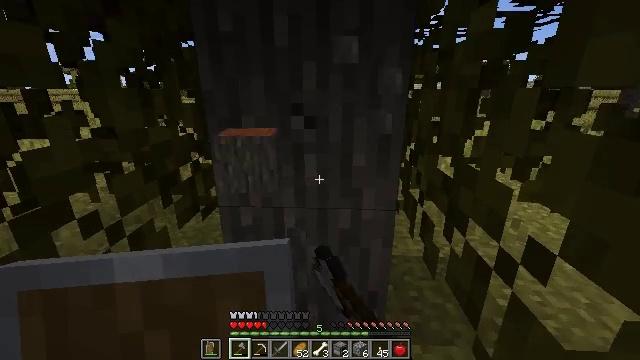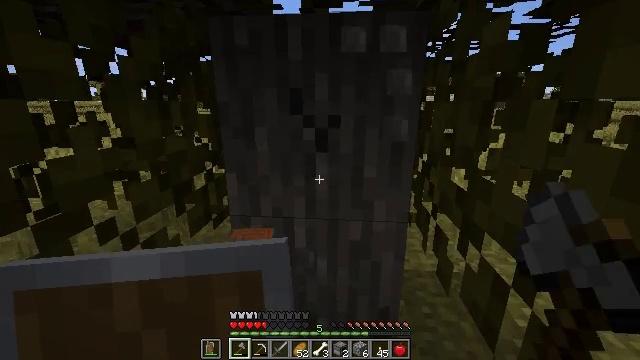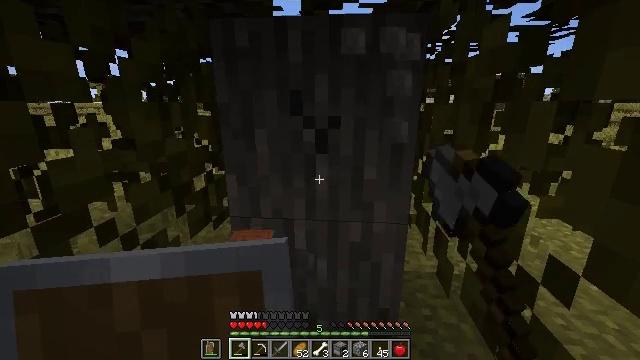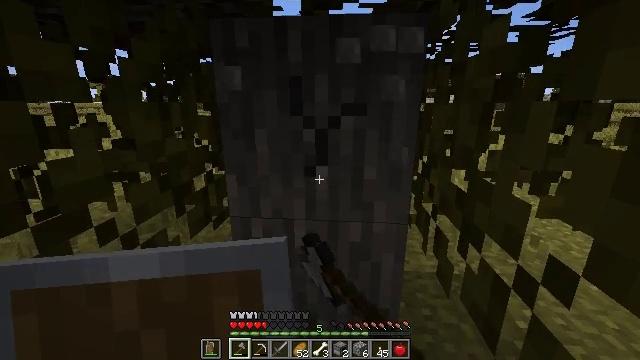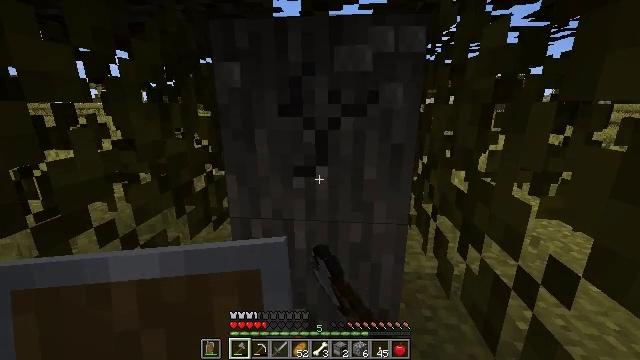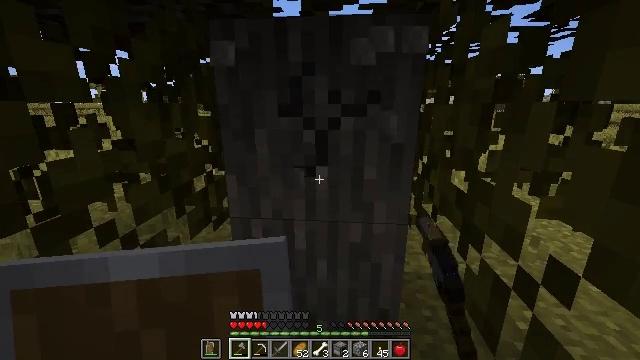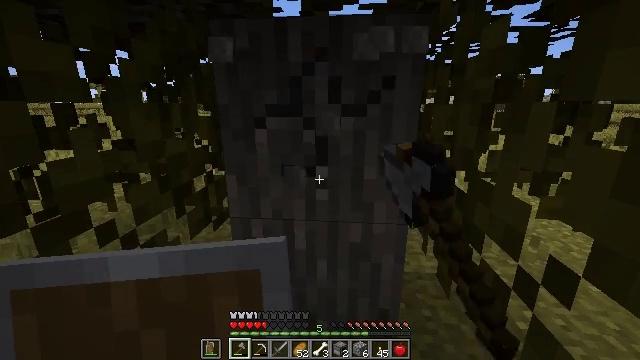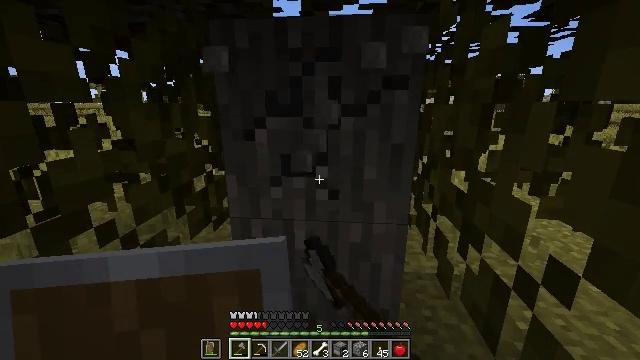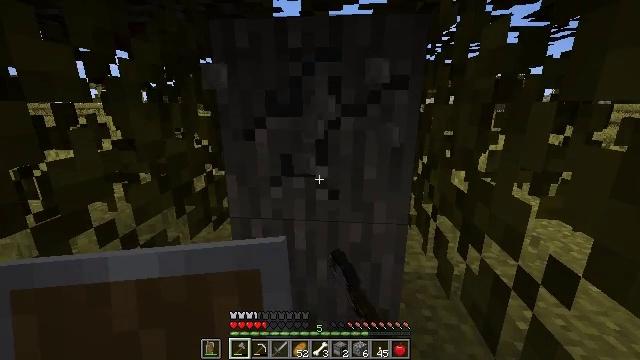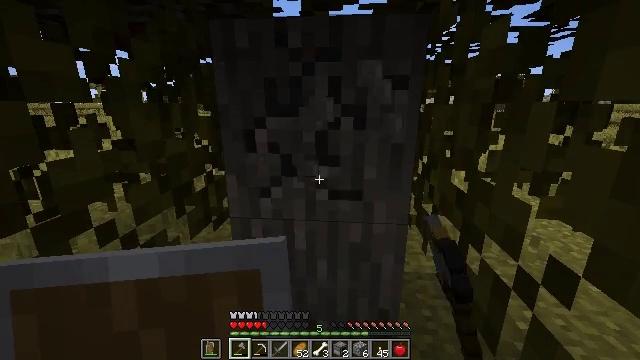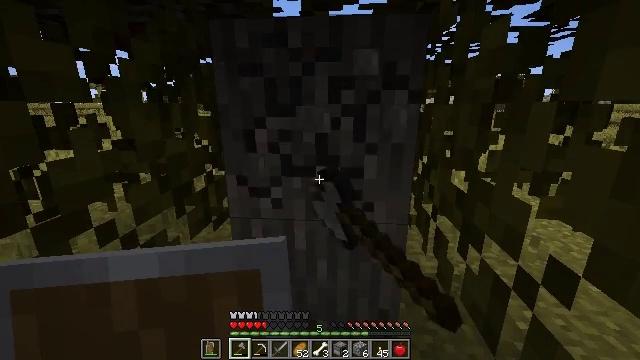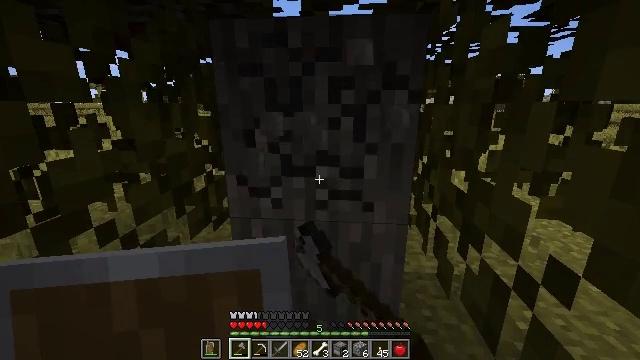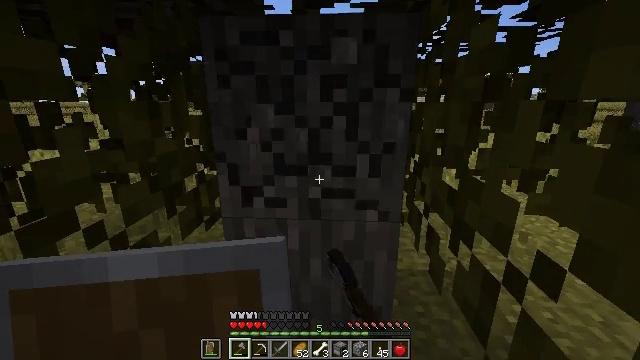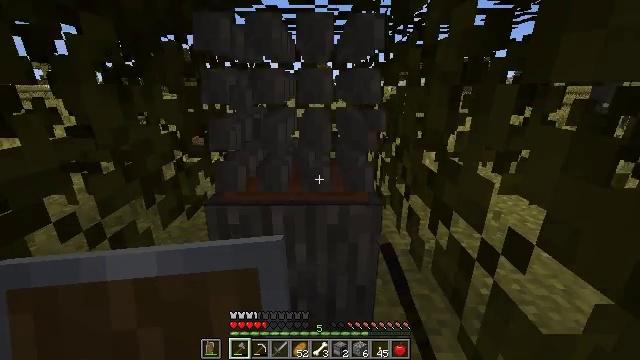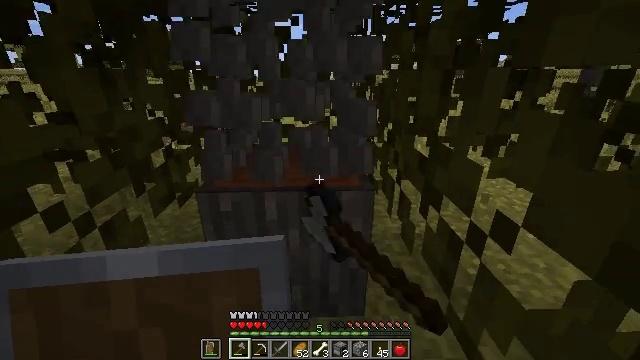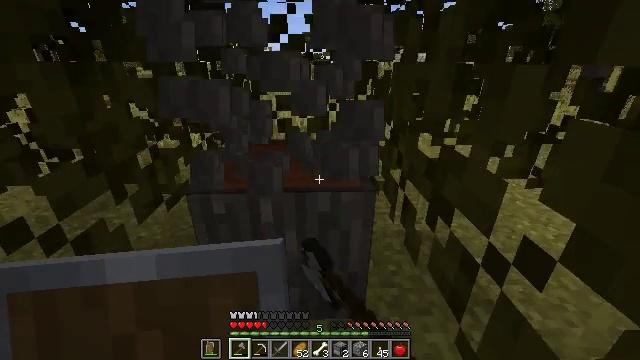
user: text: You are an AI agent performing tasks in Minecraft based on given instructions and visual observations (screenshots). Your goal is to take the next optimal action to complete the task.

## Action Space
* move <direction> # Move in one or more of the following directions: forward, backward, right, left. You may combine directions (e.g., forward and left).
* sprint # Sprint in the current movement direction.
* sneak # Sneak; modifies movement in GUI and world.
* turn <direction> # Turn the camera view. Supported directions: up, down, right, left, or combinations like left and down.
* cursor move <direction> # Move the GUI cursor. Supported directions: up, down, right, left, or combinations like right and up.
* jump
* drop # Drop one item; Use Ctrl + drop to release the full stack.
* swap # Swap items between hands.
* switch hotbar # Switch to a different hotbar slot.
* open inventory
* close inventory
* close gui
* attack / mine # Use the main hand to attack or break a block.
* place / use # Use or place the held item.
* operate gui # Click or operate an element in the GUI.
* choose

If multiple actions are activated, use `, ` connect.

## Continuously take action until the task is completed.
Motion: motion action
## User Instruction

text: Collect acacia logs by breaking the tree.
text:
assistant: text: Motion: turn left and up, attack / mine
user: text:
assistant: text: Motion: attack / mine
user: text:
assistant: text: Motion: attack / mine
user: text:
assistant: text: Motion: attack / mine
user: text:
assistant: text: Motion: attack / mine
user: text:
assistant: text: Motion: attack / mine
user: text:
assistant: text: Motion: attack / mine
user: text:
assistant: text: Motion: attack / mine
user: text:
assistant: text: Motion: attack / mine
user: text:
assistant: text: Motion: attack / mine
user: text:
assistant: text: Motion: attack / mine
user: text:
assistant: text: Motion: turn right, attack / mine
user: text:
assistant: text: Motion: turn right and down, attack / mine
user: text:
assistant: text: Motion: turn right and down, attack / mine
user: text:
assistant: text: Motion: move forward, turn down, attack / mine
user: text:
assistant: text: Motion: move forward, turn down, attack / mine
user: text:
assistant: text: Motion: move forward, attack / mine
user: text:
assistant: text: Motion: turn down, attack / mine
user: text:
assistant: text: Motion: turn down, attack / mine
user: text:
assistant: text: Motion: turn down, attack / mine
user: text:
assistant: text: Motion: turn down, attack / mine
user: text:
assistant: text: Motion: attack / mine
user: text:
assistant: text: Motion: attack / mine
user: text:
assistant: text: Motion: attack / mine
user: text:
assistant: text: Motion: attack / mine
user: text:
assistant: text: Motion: attack / mine
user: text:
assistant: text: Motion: attack / mine
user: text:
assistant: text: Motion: attack / mine
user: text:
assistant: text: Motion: attack / mine
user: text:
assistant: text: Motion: attack / mine